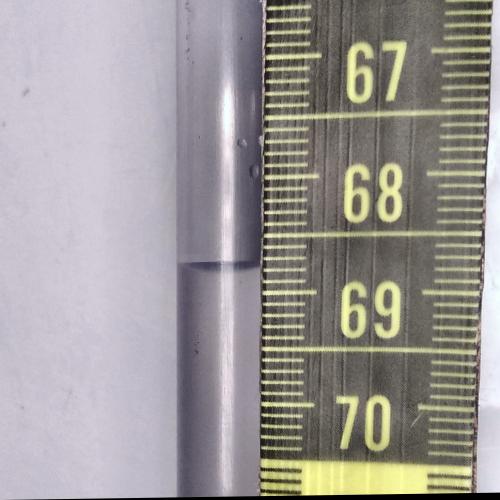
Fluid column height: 68.8 cm